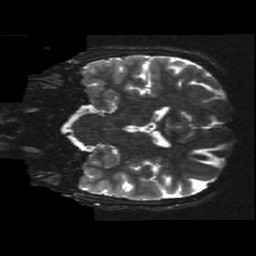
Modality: T2w
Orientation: coronal
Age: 10
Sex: female
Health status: ill
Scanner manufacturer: ge
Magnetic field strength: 3 T
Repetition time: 7.5 s
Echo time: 0.1015 s